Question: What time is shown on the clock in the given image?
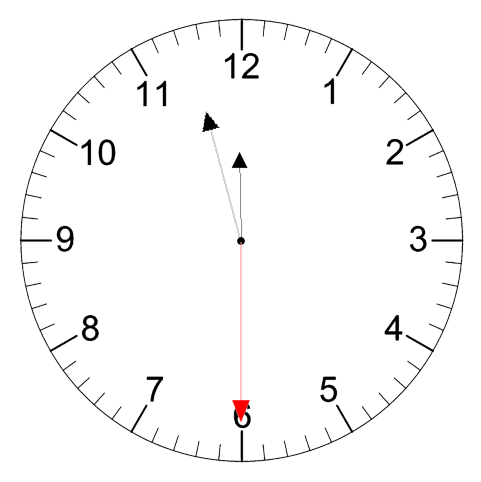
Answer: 11:57:30